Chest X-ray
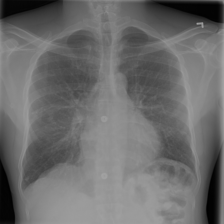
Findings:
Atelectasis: negative
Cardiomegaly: negative
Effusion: negative
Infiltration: positive
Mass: negative
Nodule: negative
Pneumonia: negative
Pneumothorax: negative
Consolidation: negative
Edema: negative
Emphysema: negative
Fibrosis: negative
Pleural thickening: negative
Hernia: negative